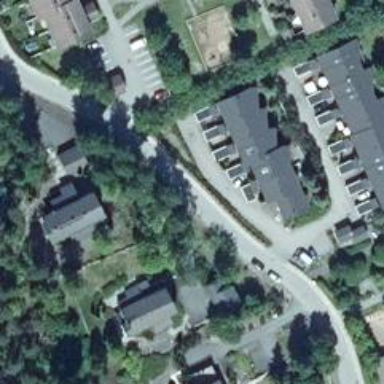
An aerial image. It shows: Residential road with asphalt surface and sidewalk on the left side.